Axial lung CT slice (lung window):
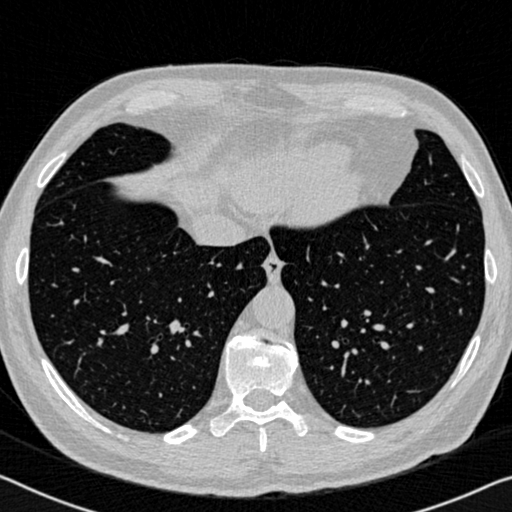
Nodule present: no